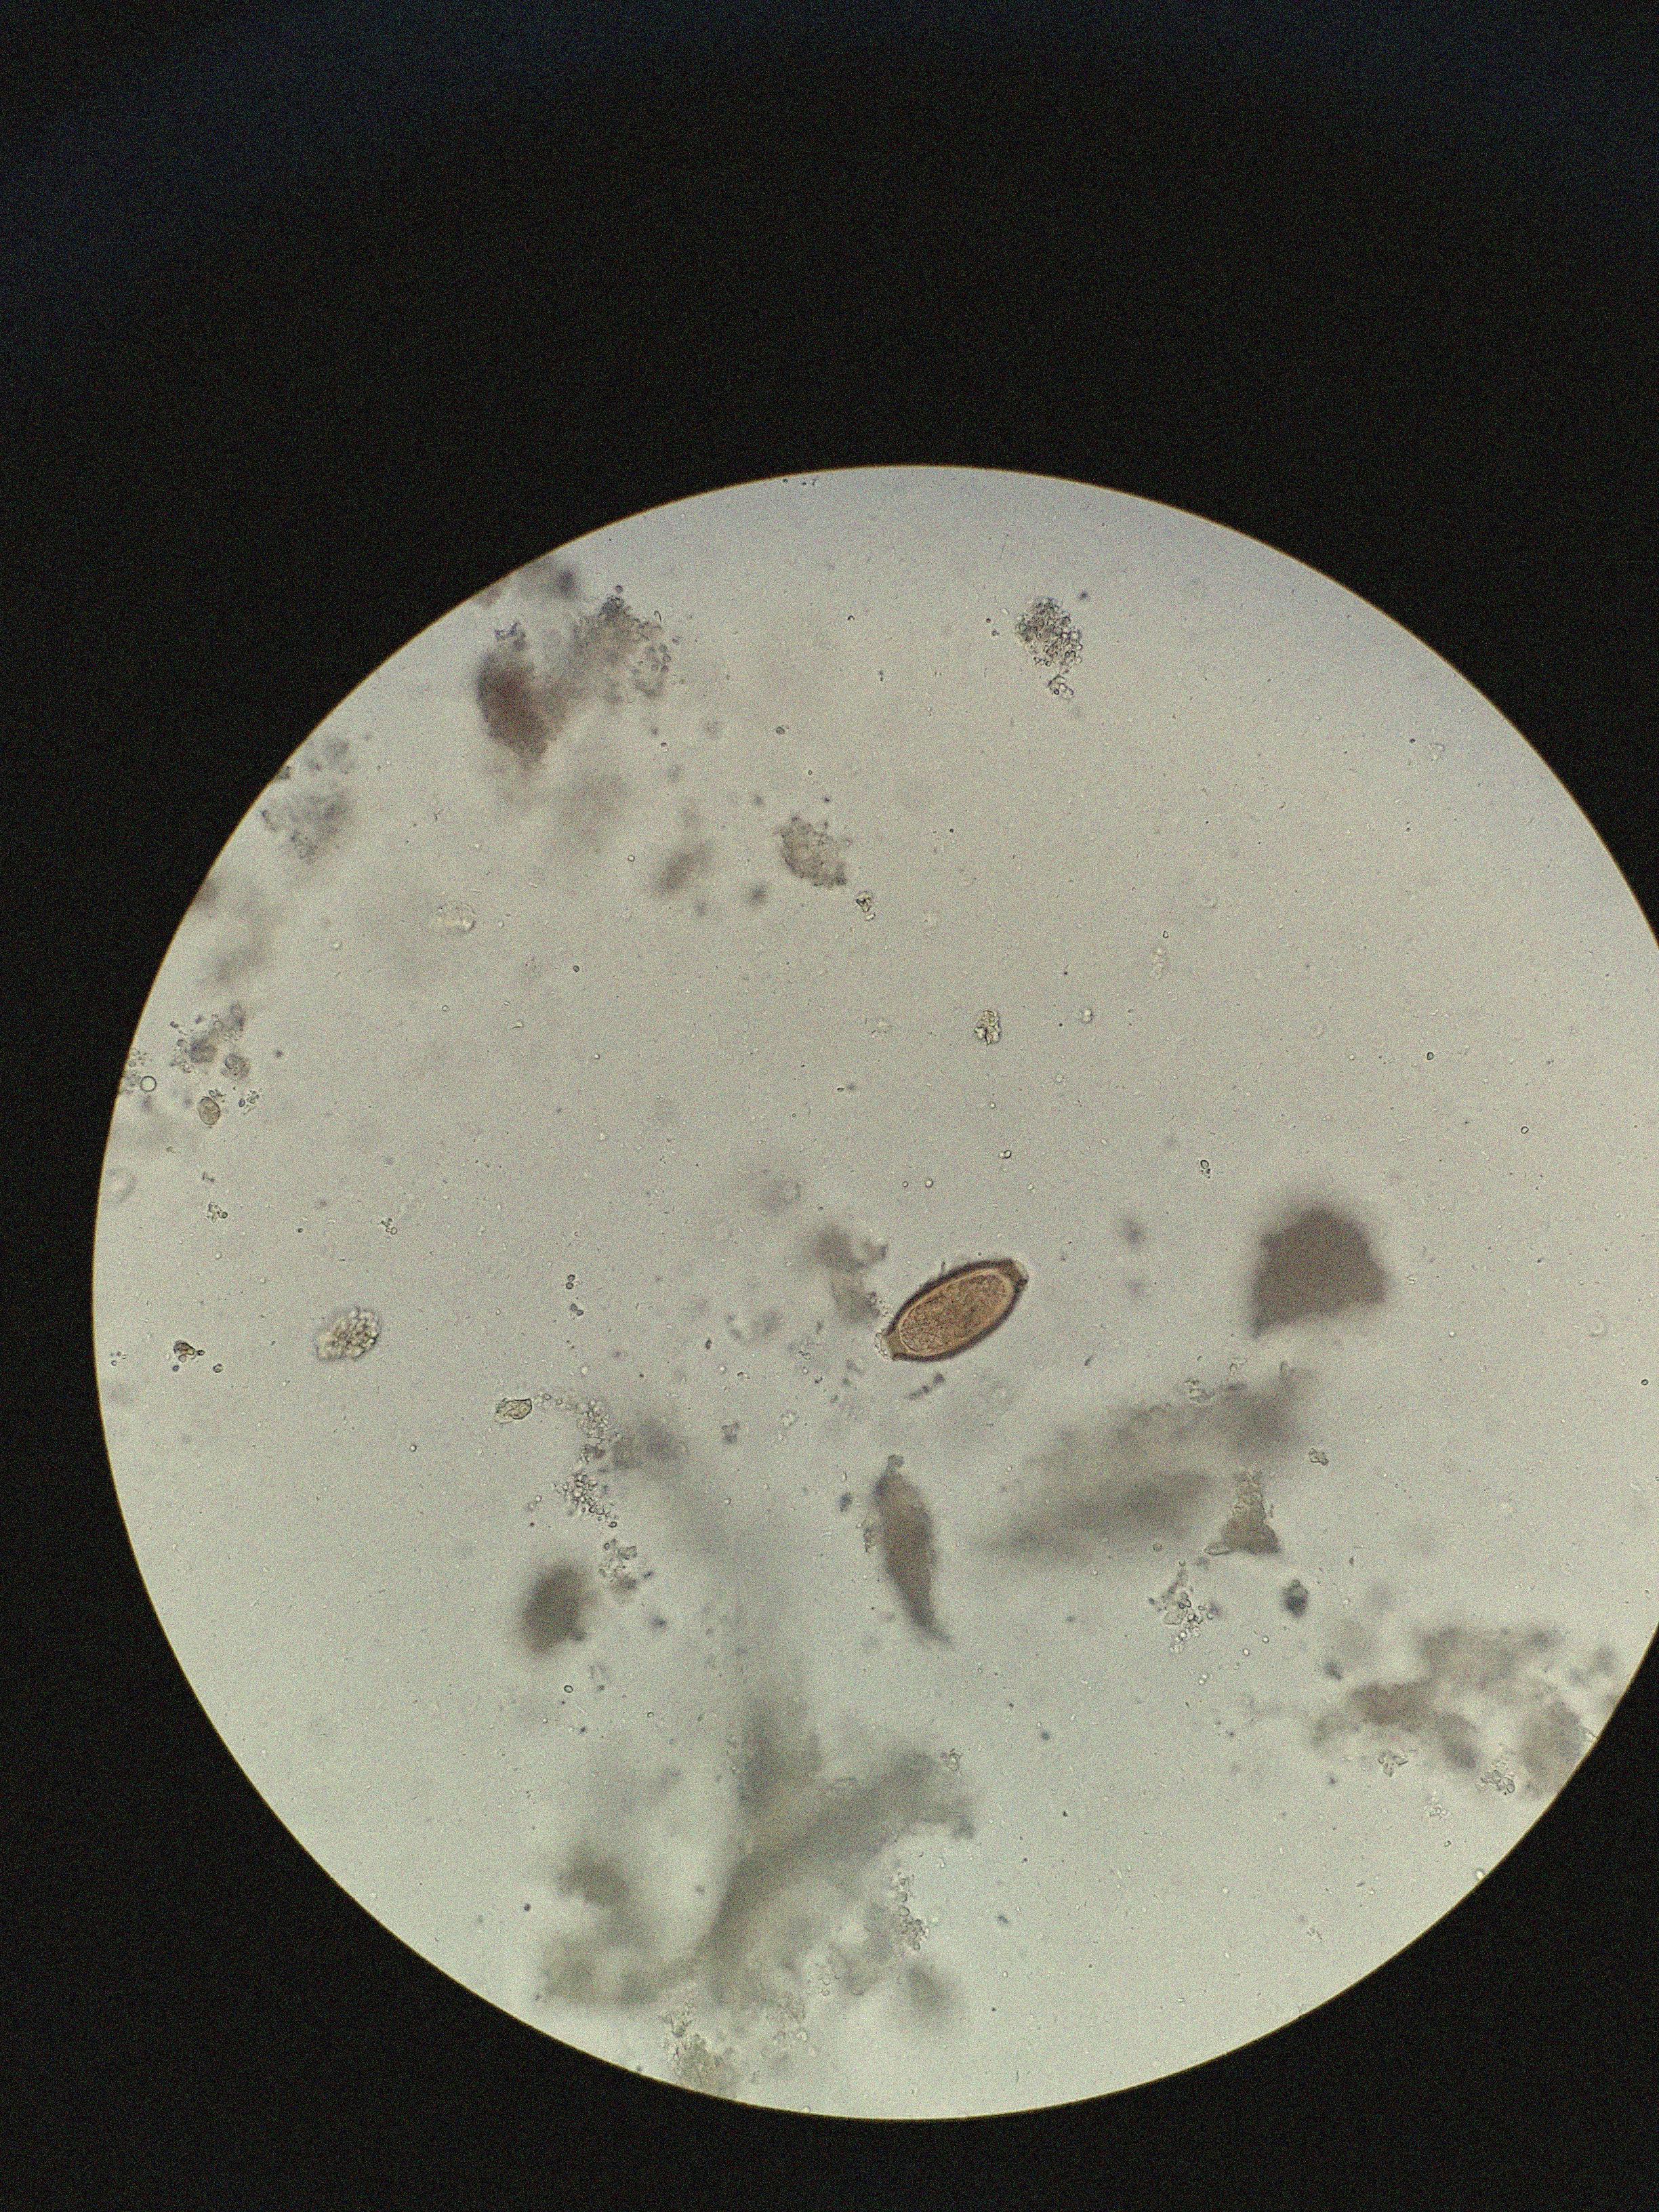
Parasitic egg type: Trichuris trichiura